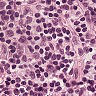
Metastatic tissue present: no